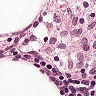
Metastatic tissue present: no